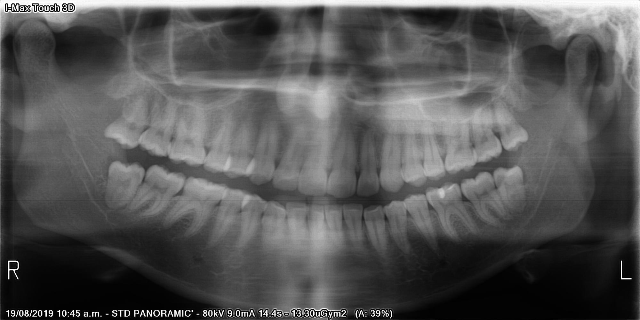
adult